Field crop: tomato
Growth stage: 1
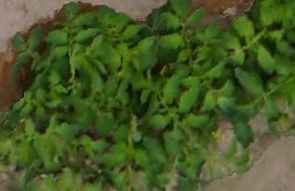
Species: tomato